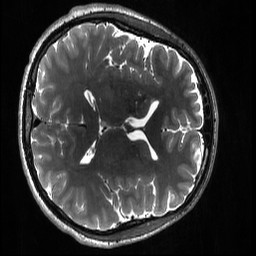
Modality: T2w
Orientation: axial
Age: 29
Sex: male